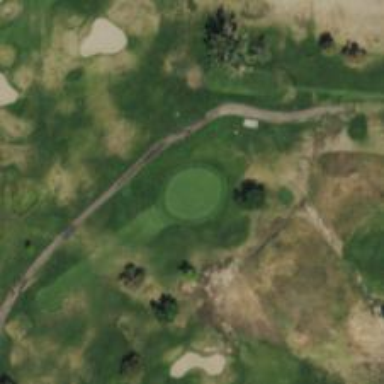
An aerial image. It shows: View of golf hole.